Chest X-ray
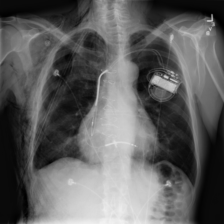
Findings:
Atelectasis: negative
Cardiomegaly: negative
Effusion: negative
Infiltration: negative
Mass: negative
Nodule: negative
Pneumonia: negative
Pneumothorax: positive
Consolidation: negative
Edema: negative
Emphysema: negative
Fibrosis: negative
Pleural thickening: negative
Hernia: negative